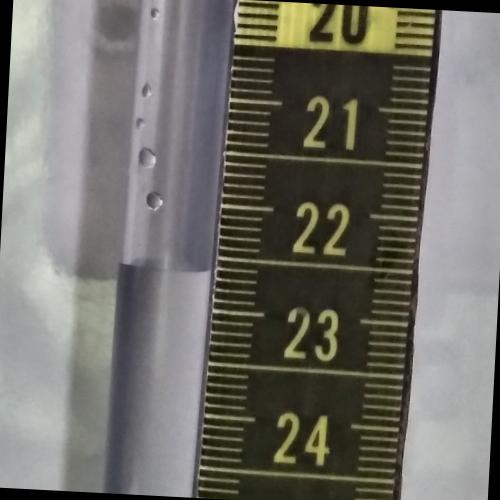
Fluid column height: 22.6 cm